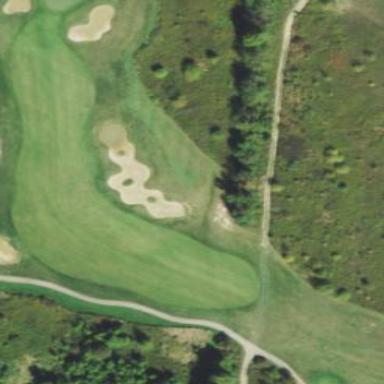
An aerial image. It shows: Golf fairway in the image.